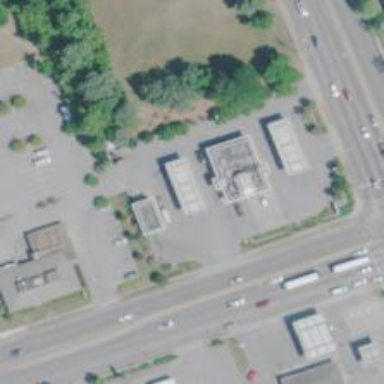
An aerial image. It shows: Convenience shop.